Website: macys
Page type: payment
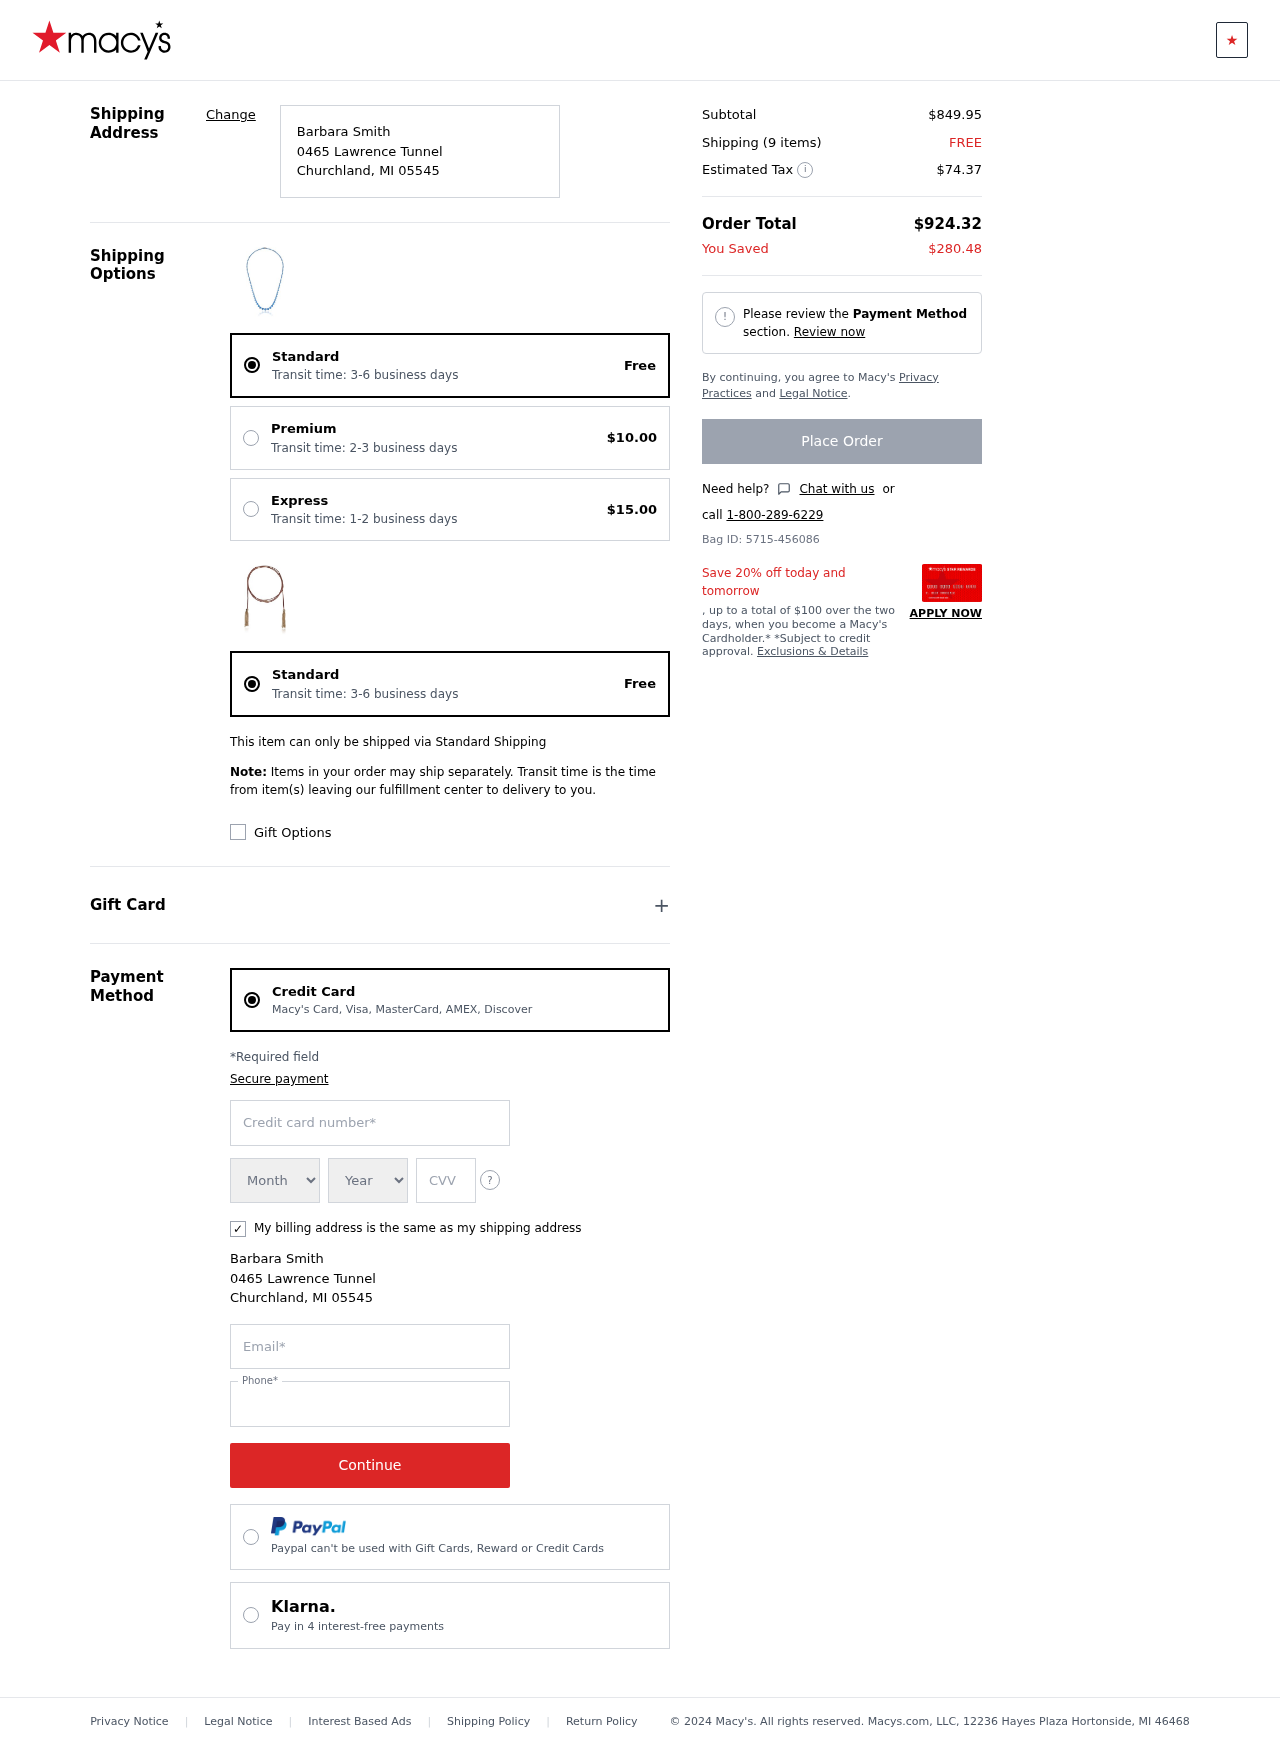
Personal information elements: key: PII_CARD_CVV
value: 739
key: PII_CARD_EXPIRY_MONTH
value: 11
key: PII_CARD_EXPIRY_YEAR
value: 29
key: PII_CARD_NUMBER
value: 5243 5639 6566 6301
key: PII_CITY
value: Churchland
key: PII_EMAIL
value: barbarasmith@hotmail.com
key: PII_FULLNAME
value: Barbara Smith
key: PII_PHONE
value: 6114093086
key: PII_POSTCODE
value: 05545
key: PII_STATE_ABBR
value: MI
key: PII_STREET
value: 0465 Lawrence Tunnel
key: PII_FULLNAME2
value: Barbara Smith
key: PII_STREET2
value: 0465 Lawrence Tunnel
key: PII_CITY2
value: Churchland
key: PII_STATE_ABBR2
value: MI
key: PII_POSTCODE2
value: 05545
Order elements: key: ORDER_DELIVERY_DATE
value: Transit time: 3-6 business days
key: ORDER_SHIPPING_STANDARD
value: Free
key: ORDER_SHIPPING_PREMIUM
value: $10.00
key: ORDER_SHIPPING_EXPRESS
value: $15.00
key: ORDER_DELIVERY_DATE2
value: Transit time: 3-6 business days
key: ORDER_SHIPPING_STANDARD2
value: Free
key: ORDER_SUBTOTAL
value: $849.95
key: ORDER_NUM_ITEMS
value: Shipping (9 items)
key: ORDER_SHIPPING_COST
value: FREE
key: ORDER_TAX
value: $74.37
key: ORDER_TOTAL
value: $924.32
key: ORDER_SAVINGS
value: $280.48
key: ORDER_ID
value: Bag ID: 5715-456086